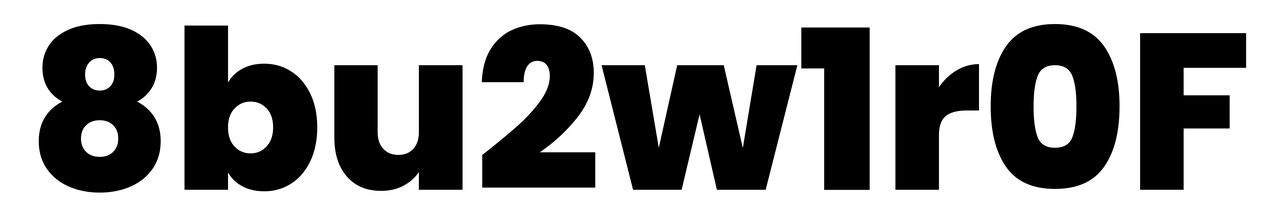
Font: Poppins-ExtraBold